Question: I am working on magento 1.7. i am working on payment gateway where i have added invoice fee now i have to add tax of invoice fee in tax group
please anyone help to solve this problem here is following my code i have tried to add tax amount in taxes but still not working may be i am doing something wrong
'''
<?php
class ***_******_Model_Quote_TaxTotal
extends Mage_Sales_Model_Quote_Address_Total_Tax
{
public function collect(Mage_Sales_Model_Quote_Address $address)
{
$quote = $address->getQuote();
if (($quote->getId() == null)
|| ($address->getAddressType() != "shipping")
) {
return $this;
}
$payment = $quote->getPayment();
if (($payment->getMethod() != 'invoice')
&& (!count($quote->getPaymentsCollection()))
) {
return $this;
}
try {
/**
* Instead of relying on hasMethodInstance which would not always
* work when i.e the order total is reloaded with coupon codes, we
* try to get the instance directly instead.
*/
$methodInstance = $payment->getMethodInstance();
} catch (Mage_Core_Exception $e) {
return $this;
}
if (!$methodInstance instanceof Mage_Payment_Model_Method_Abstract) {
return $this;
}
if ($methodInstance->getCode() != 'invoice') {
return $this;
}
$fee = $methodInstance->getAddressInvoiceFee($address);
if(Mage::getStoreConfig('payment/invoice/tax_class') == '' ){
return $this;
}
$invoiceFee = $baseInvoiceFee = Mage::getStoreConfig('payment/invoice/_fee');
$fee = Mage::helper('invoice')->getInvoiceFeeArray($invoiceFee, $address, null);
if (!is_array($fee)) {
return $this;
}
$address->setTaxAmount($address->getTaxAmount() + 5454+ $fee['taxamount']);
$address->setBaseTaxAmount(
$address->getBaseTaxAmount() + 5454+ $fee['base_taxamount']
);
$address->setInvoiceTaxAmount($fee['taxamount']);
$address->setBaseInvoiceTaxAmount($fee['base_taxamount']);
return $this;
}
}
'''
and this is config.xml
'''
<sales>
<quote>
<totals>
<fee>
<class>invoice/sales_quote_address_total_fee</class>
</fee>
<invoicetax>
<class>invoice/quote_taxTotal</class>
<after>subtotal,discount,shipping,tax</after>
<before>grand_total</before>
</invoicetax>
</totals>
</quote>
</sales>
'''
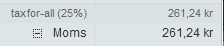
Answer: your code must be following i have following i modified your code
'''
<?php
class *****_******_Model_Quote_TaxTotal extends Mage_Sales_Model_Quote_Address_Total_Tax
{
public function collect(Mage_Sales_Model_Quote_Address $address)
{
$collection = $address->getQuote()->getPaymentsCollection();
if ($collection->count() <= 0 || $address->getQuote()->getPayment()->getMethod() == null) {
return $this;
}
$paymentMethod = $address->getQuote()->getPayment()->getMethodInstance();
if ($paymentMethod->getCode() != 'invoice') {
return $this;
}
$store = $address->getQuote()->getStore();
$items = $address->getAllItems();
if (!count($items)) {
return $this;
}
$custTaxClassId = $address->getQuote()->getCustomerTaxClassId();
$taxCalculationModel = Mage::getSingleton('tax/calculation');
/* @var $taxCalculationModel Mage_Tax_Model_Calculation */
$request = $taxCalculationModel->getRateRequest(
$address,
$address->getQuote()->getBillingAddress(),
$custTaxClassId,
$store
);
$InvoiceTaxClass = Mage::helper('invoice')->getInvoiceTaxClass($store);
$InvoiceTax = 0;
$InvoiceBaseTax = 0;
if ($InvoiceTaxClass) {
if ($rate = $taxCalculationModel->getRate($request->setProductClassId($InvoiceTaxClass))) {
if (!Mage::helper('invoice')->InvoicePriceIncludesTax()) {
$InvoiceTax = $address->getFeeAmount() * $rate/100;
$InvoiceBaseTax= $address->getBaseFeeAmount() * $rate/100;
} else {
$InvoiceTax = $address->getPaymentTaxAmount();
$InvoiceBaseTax= $address->getBasePaymentTaxAmount();
}
$InvoiceTax = $store->roundPrice($InvoiceTax);
$InvoiceBaseTax= $store->roundPrice($InvoiceBaseTax);
$address->setTaxAmount($address->getTaxAmount() + $InvoiceTax);
$address->setBaseTaxAmount($address->getBaseTaxAmount() + $InvoiceBaseTax);
$this->_saveAppliedTaxes(
$address,
$taxCalculationModel->getAppliedRates($request),
$InvoiceTax,
$InvoiceBaseTax,
$rate
);
}
}
if (!Mage::helper('invoice')->InvoicePriceIncludesTax()) {
$address->setInvoiceTaxAmount($InvoiceTax);
$address->setBaseInvoiceTaxAmount($InvoiceBaseTax);
}
$address->setGrandTotal($address->getGrandTotal() + $address->getPaymentTaxAmount());
$address->setBaseGrandTotal($address->getBaseGrandTotal() + $address->getBasePaymentTaxAmount());
return $this;
}
public function fetch(Mage_Sales_Model_Quote_Address $address)
{
$store = $address->getQuote()->getStore();
/**
* Modify subtotal
*/
if (Mage::getSingleton('tax/config')->displayCartSubtotalBoth($store) ||
Mage::getSingleton('tax/config')->displayCartSubtotalInclTax($store)) {
if ($address->getSubtotalInclTax() > 0) {
$subtotalInclTax = $address->getSubtotalInclTax();
} else {
$subtotalInclTax = $address->getSubtotal()+ $address->getTaxAmount() -
$address->getShippingTaxAmount() - $address->getPaymentTaxAmount();
}
$address->addTotal(
array(
'code' => 'subtotal',
'title' => Mage::helper('sales')->__('Subtotal'),
'value' => $subtotalInclTax,
'value_incl_tax' => $subtotalInclTax,
'value_excl_tax' => $address->getSubtotal()
)
);
}
return $this;
}
}
'''